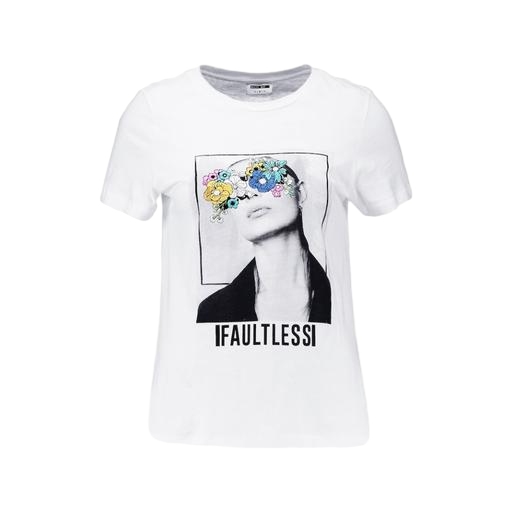
graphic tee, white graphic print t-shirt multicolor, graphic tee shirt, white background